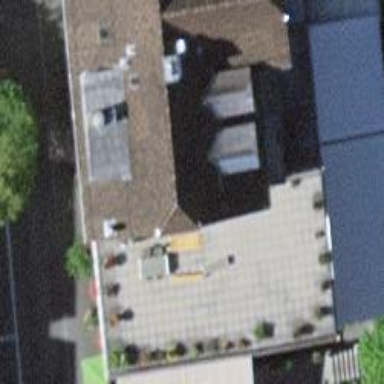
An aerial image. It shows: Restaurant.